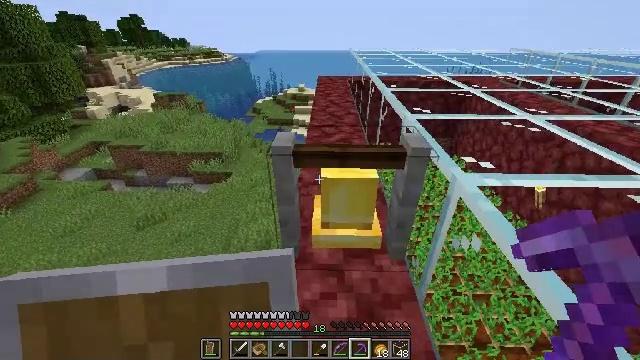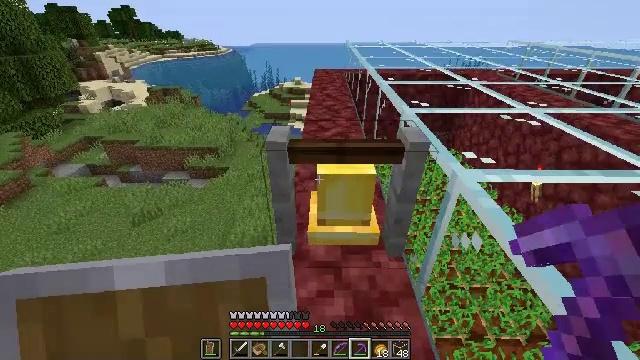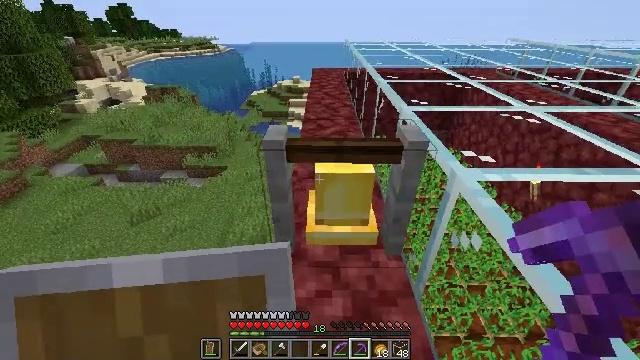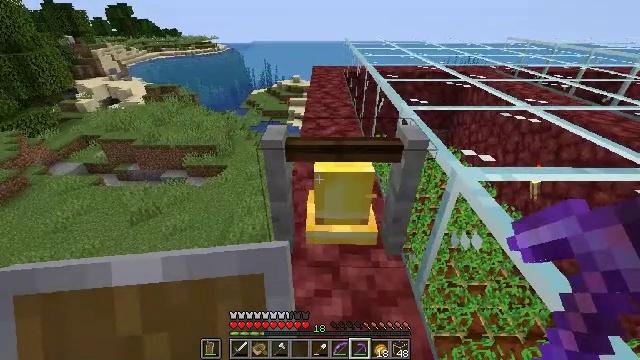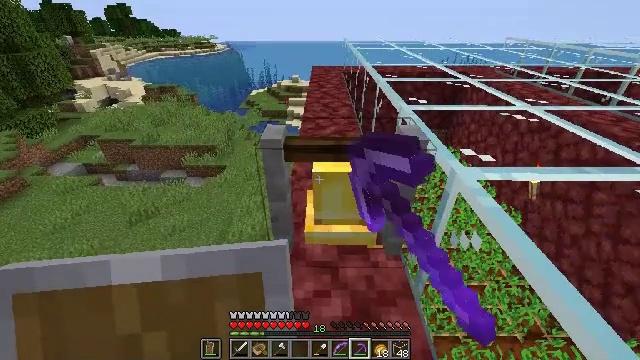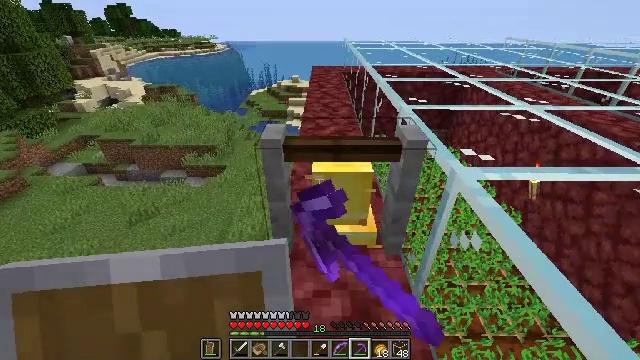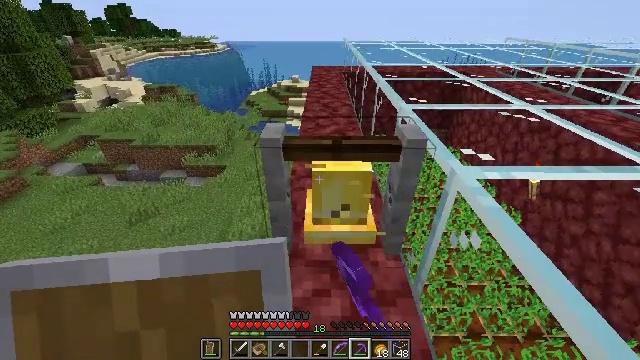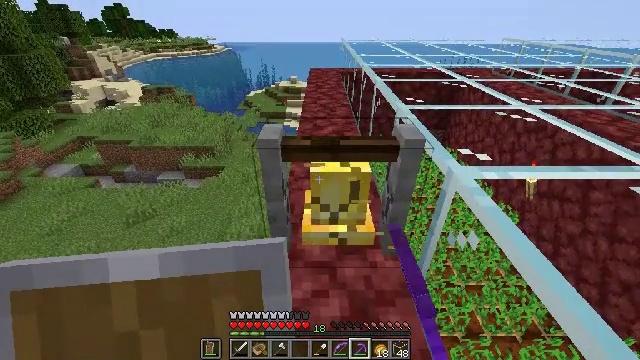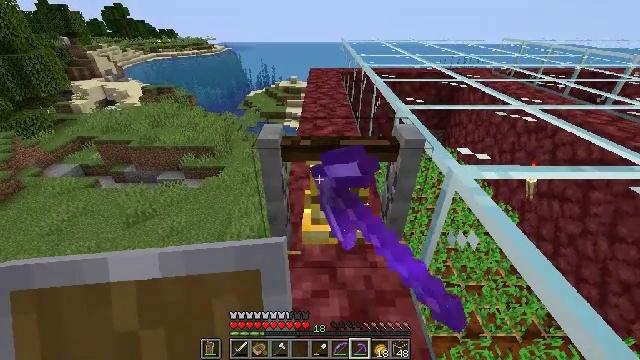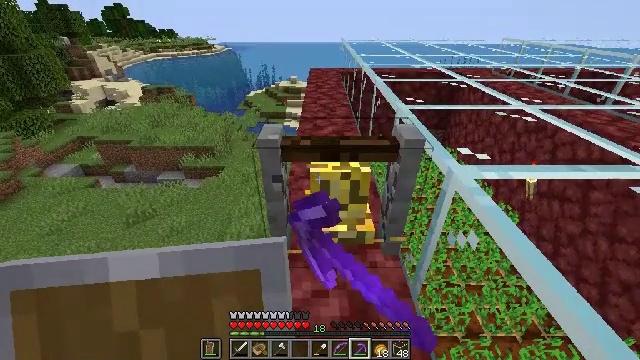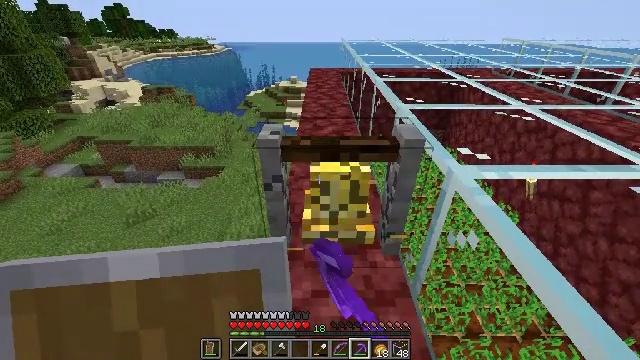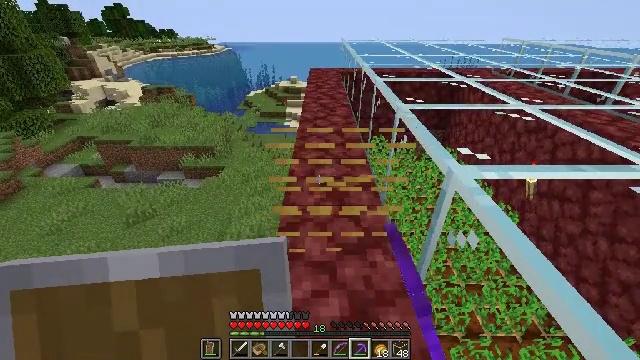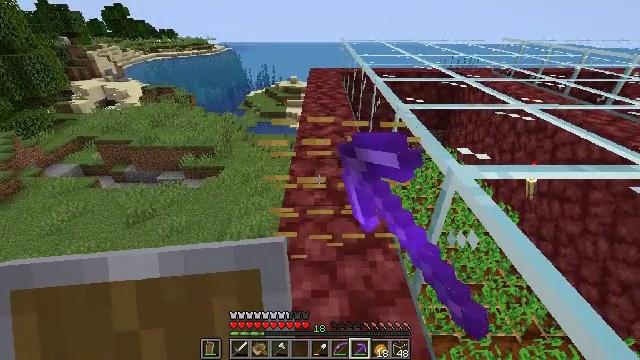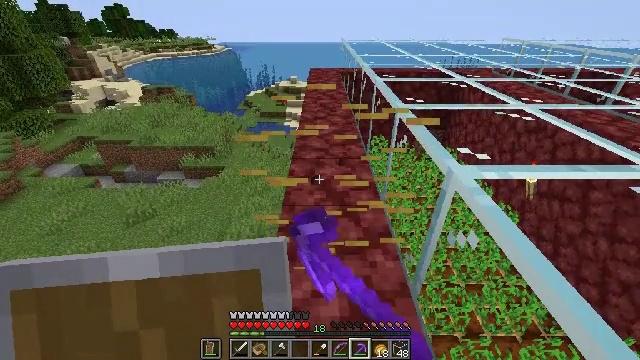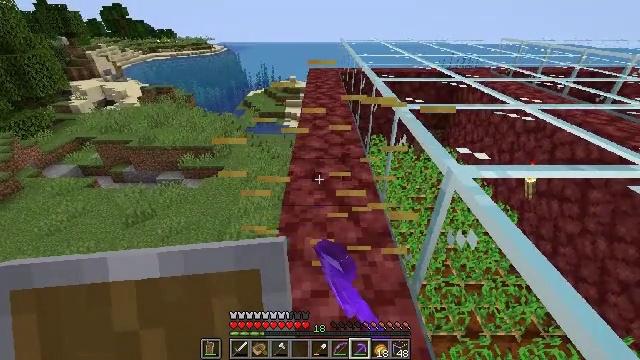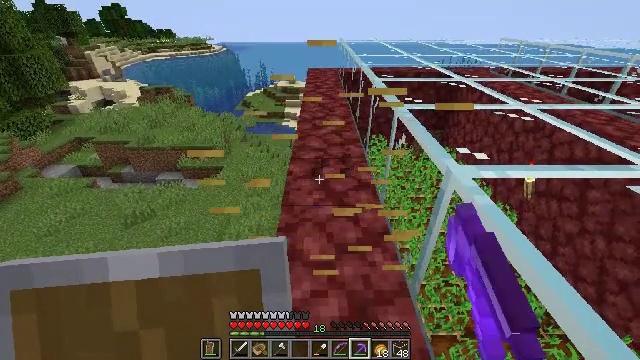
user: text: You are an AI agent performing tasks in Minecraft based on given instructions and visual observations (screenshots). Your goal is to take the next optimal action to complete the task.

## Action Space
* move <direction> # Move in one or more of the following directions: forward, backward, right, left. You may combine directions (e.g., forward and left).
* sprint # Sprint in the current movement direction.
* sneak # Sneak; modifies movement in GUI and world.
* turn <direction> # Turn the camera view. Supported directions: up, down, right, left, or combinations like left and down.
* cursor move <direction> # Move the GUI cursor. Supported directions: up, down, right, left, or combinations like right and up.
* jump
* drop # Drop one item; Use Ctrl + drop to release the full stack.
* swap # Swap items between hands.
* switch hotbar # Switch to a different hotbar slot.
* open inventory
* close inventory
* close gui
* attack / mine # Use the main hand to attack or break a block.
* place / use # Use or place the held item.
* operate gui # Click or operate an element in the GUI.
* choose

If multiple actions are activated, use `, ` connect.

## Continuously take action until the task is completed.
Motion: motion action
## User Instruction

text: Attack the bell to remove it.
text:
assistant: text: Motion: turn down
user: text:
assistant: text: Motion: no_op
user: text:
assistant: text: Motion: attack / mine
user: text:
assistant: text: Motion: attack / mine
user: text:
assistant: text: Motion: attack / mine
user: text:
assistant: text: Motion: attack / mine
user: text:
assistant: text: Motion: attack / mine
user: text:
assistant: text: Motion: attack / mine
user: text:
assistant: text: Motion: attack / mine
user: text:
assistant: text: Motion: attack / mine
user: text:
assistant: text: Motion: attack / mine
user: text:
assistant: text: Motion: attack / mine
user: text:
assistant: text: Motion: attack / mine
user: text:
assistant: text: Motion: attack / mine
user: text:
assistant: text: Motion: attack / mine
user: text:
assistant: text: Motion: attack / mine